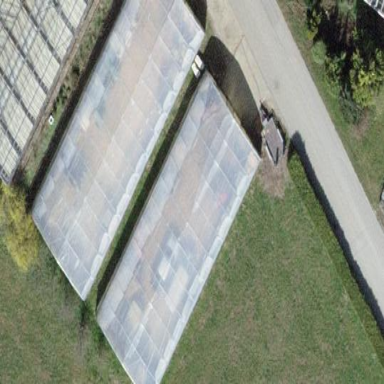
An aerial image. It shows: Greenhouse.